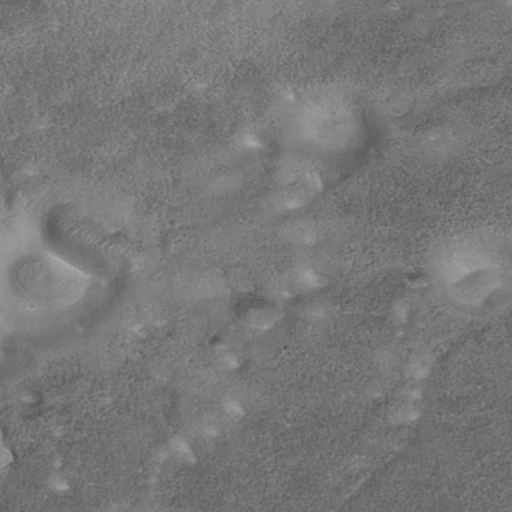
Classes present: Background, Cone